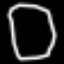
Label: square